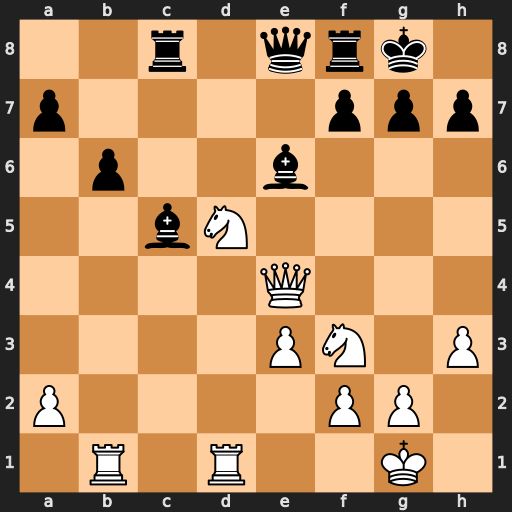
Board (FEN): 2r1qrk1/p4ppp/1p2b3/2bN4/4Q3/4PN1P/P4PP1/1R1R2K1
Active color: w
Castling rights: -
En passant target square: -
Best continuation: Ng5 f5 Qxe6+ Qxe6 Nxe6